Field crop: maize
Growth stage: 2
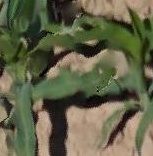
Species: maize